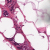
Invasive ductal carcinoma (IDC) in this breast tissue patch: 0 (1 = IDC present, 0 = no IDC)